Question: I have a menu with nested ULs. Is there a CSS-only way to have the vertical border stay the height of the tallest set of menu items? Keep in mind, this menu is dynamic so both the width and height can change.

<URL>
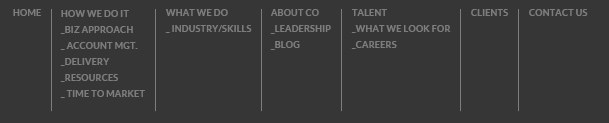
Answer: You could remove the 'float:left' rule and add in a 'display:table-cell' rule.
<URL>.
CSS:
'''
#menu-secondary_menu > li {
border-left: 1px solid #7d7d7d;
display: table-cell;
font-size: 9px;
line-height: 16px;
text-transform: uppercase;
color: #7d7d7d;
padding: 0 10px 0;
margin: 0 10px 0;
}
'''